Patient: sex M, age 61
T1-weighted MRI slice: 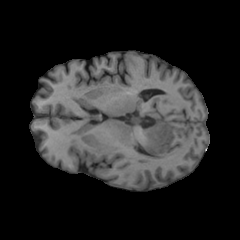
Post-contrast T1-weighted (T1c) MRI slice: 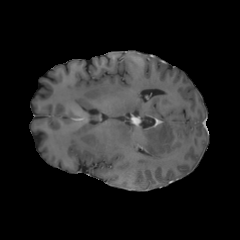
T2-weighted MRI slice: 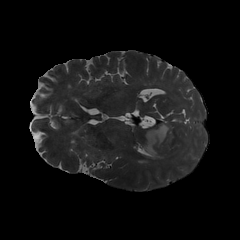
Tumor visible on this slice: yes
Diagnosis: Glioblastoma, IDH-wildtype
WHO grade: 4